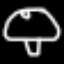
Label: mushroom